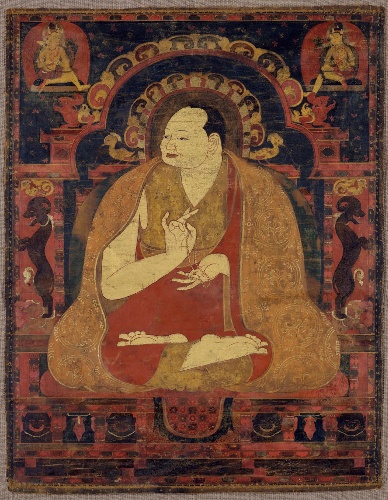
Date: last quarter of the 11th century
Object type: Painting
Classification: Paintings
Medium: Distemper on cloth
Culture: Tibet
Dimensions: Overall: 18 1/4 x 14 1/4 in. (46.4 x 36.2 cm)
Framed: 31 3/4 x 21 13/16 in. (80.6 x 55.4 cm)
Department: Asian Art
Credit line: Purchase, Friends of Asian Art Gifts, 1991
Accession year: 1991
Repository: Metropolitan Museum of Art, New York, NY
Tags: Birds|Elephants|Men|Portraits|Buddhism